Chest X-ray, PA view. Patient: 55 years old, sex F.
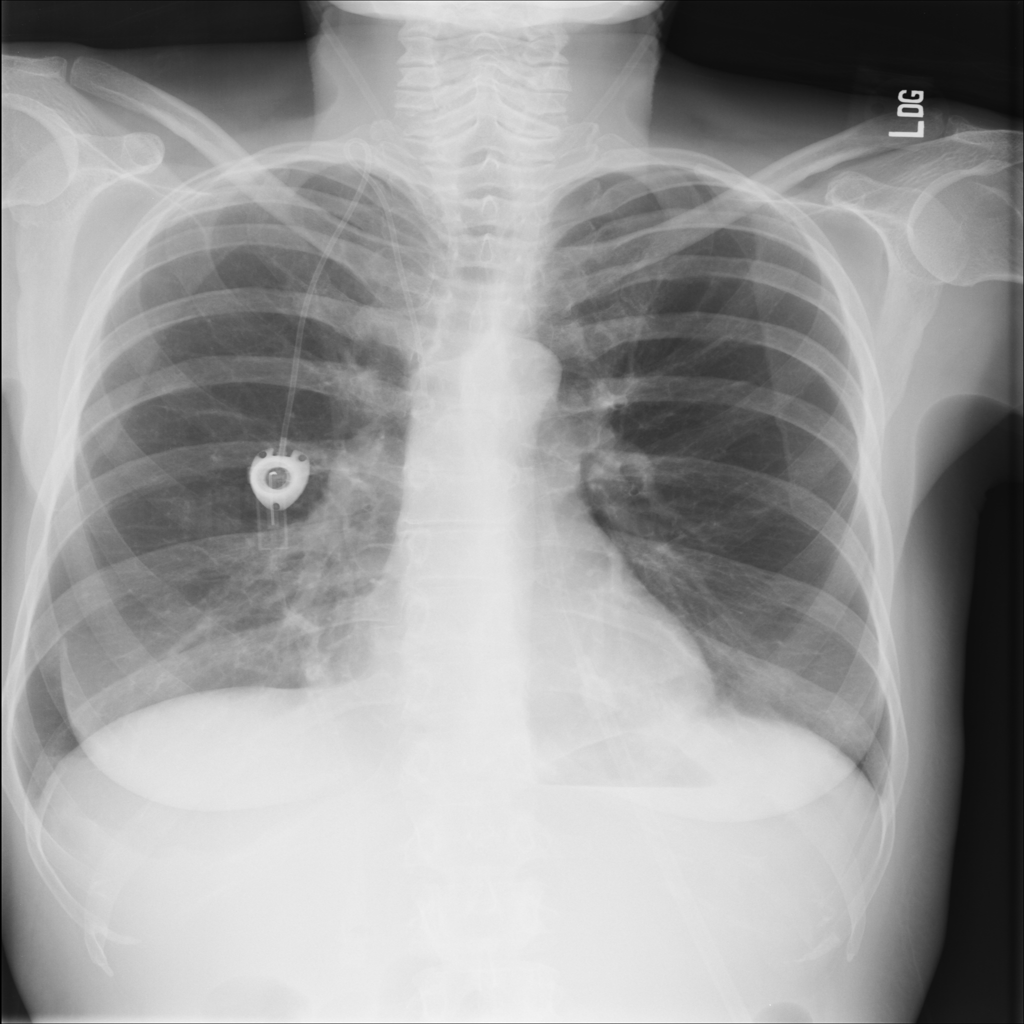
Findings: Infiltration